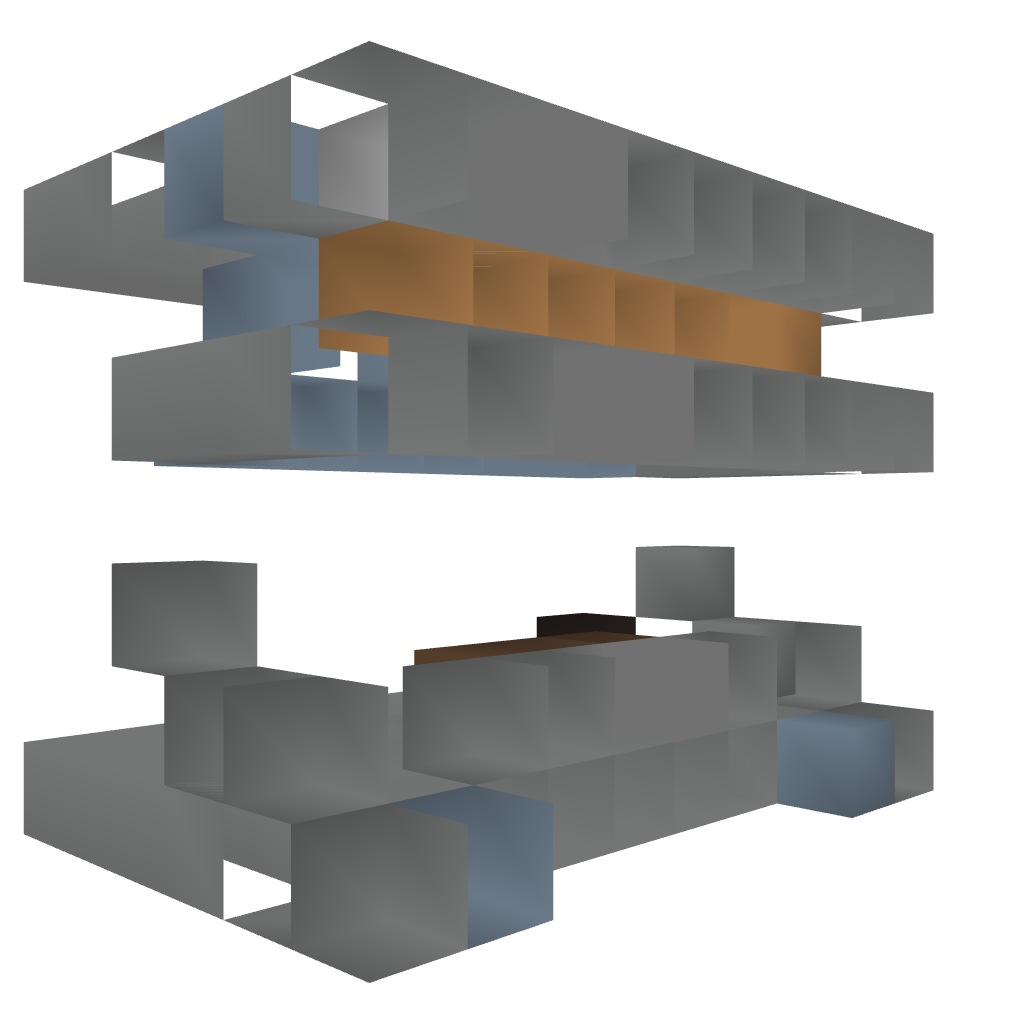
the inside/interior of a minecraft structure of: DJ BlockBeat's Booth